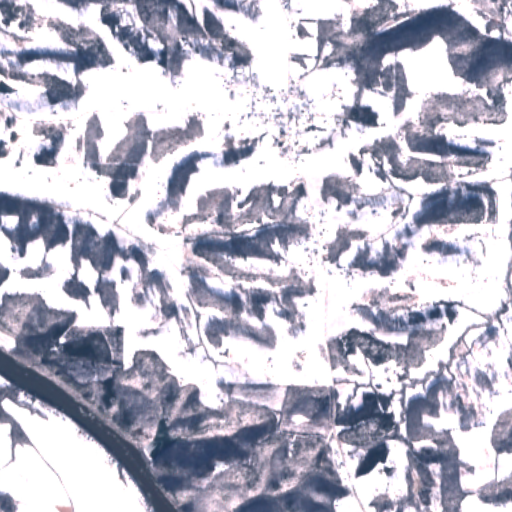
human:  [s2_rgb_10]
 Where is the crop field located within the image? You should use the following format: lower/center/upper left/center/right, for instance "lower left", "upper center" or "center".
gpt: The crop field is located in the lower left of the image.
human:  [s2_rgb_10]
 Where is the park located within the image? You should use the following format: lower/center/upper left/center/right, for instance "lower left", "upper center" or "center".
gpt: The park is located in the upper left of the image.
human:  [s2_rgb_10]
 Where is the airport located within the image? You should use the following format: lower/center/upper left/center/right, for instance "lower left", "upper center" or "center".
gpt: There is no airport in the image.